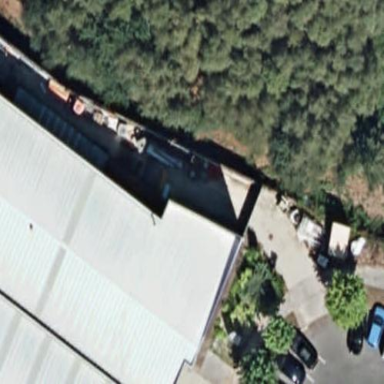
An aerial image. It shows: Warehouse building.